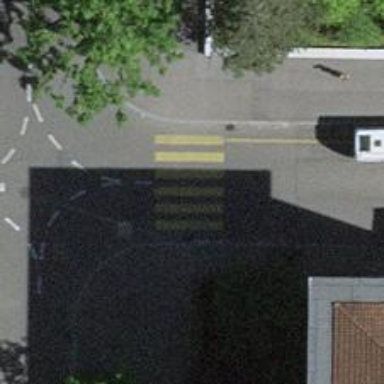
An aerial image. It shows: Marked road crossing.